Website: crate-barrel
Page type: newsletter-management
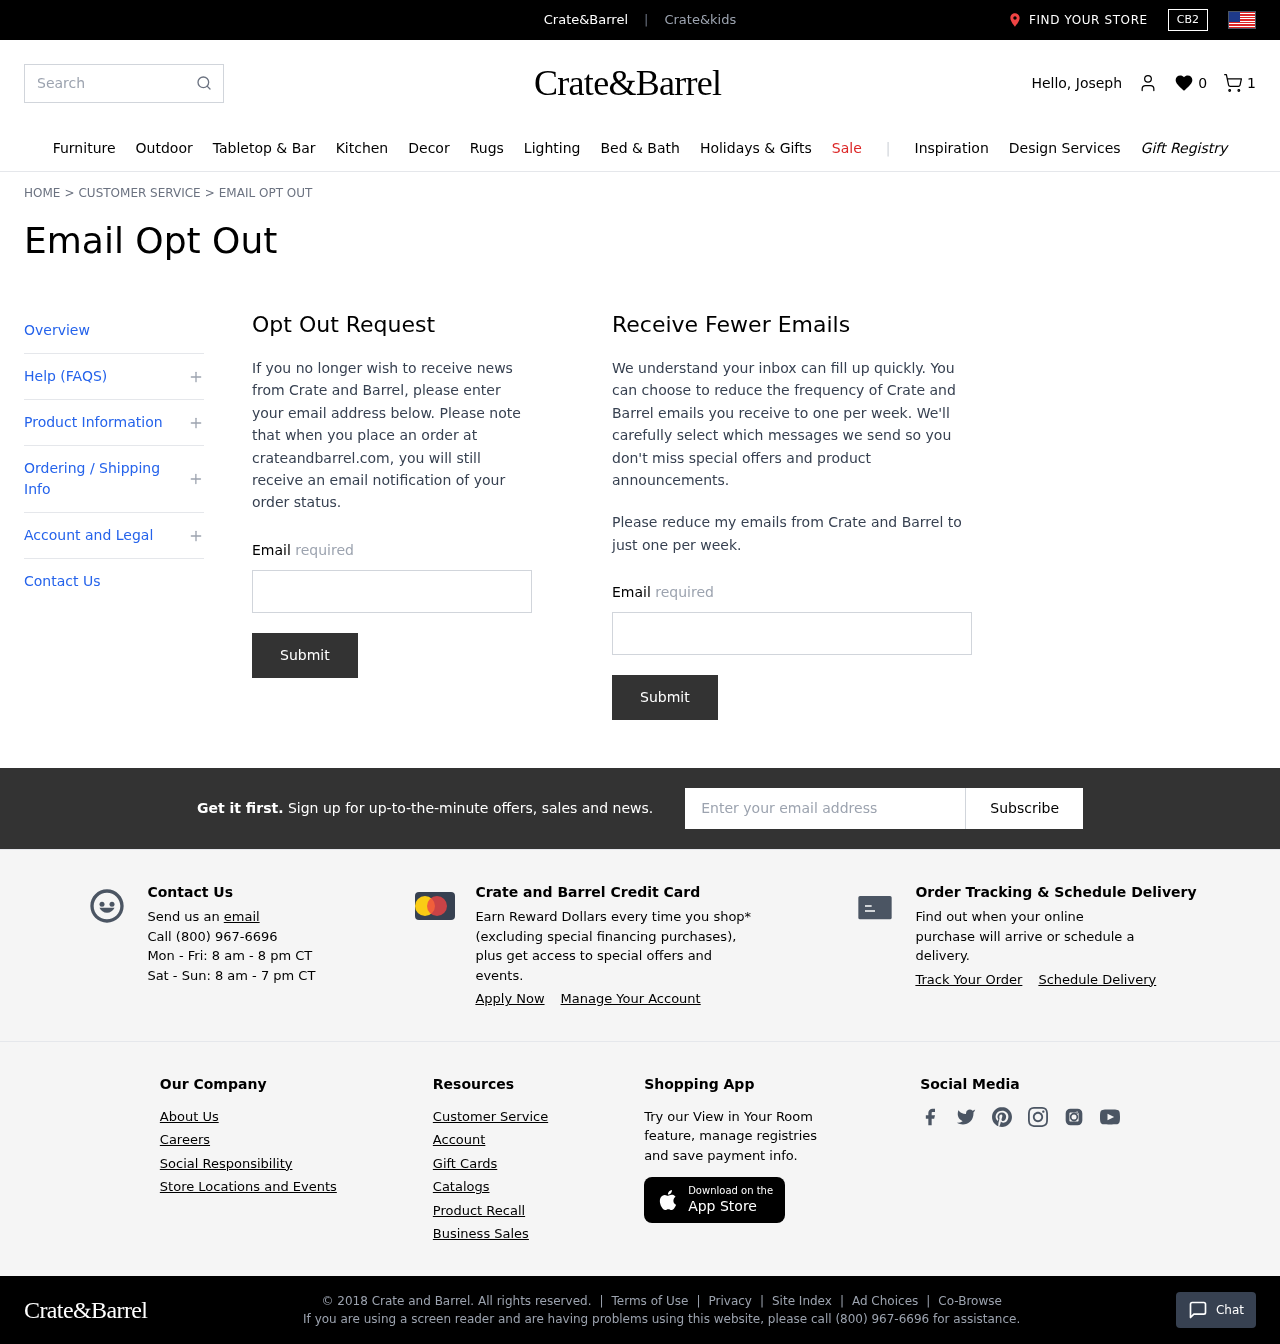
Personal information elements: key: PII_EMAIL
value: jmiller@gmail.com
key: PII_EMAIL2
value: jmiller@gmail.com
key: PII_EMAIL3
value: jmiller@gmail.com
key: PII_FIRSTNAME
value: Joseph
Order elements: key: ORDER_NUM_ITEMS
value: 1
Search elements: key: HEADER_SEARCH
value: Search
Other elements: key: WISHLIST_COUNT
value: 0